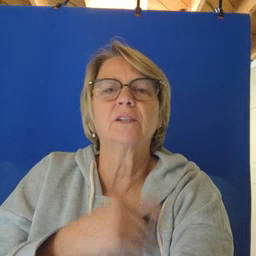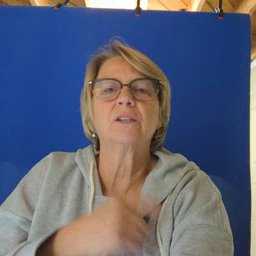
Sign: fish